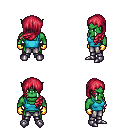
a pixel art fantasy rpg character, male body template, orc, green skin, teal pirate shirt, metal pants, ruby red left-swept hairstyle, gold gloves, metal boots, four views (front, back, left, right), 2x2 character sprite sheet, small pixel art, hard edges, no anti-aliasing